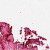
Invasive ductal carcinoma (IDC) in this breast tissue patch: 0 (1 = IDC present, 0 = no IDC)